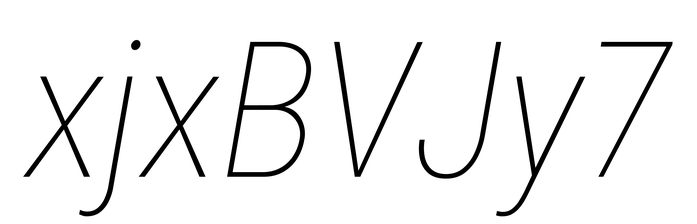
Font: Roboto-Italic_Condensed_Thin_Italic